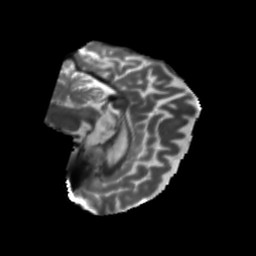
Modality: T2w
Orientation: sagittal
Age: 56
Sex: female
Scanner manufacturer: siemens
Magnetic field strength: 3 T
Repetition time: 5.47 s
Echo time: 0.0854 s